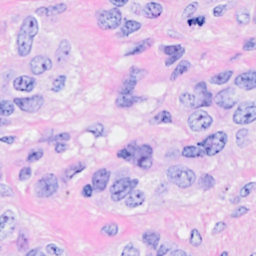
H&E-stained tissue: Breast